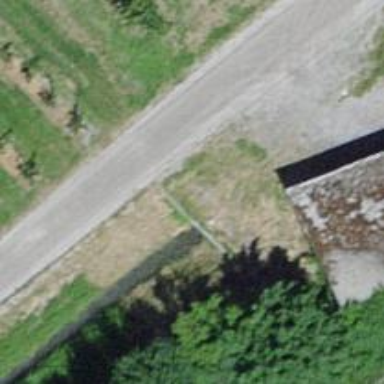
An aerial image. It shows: Culvert tunnel under drain waterway.